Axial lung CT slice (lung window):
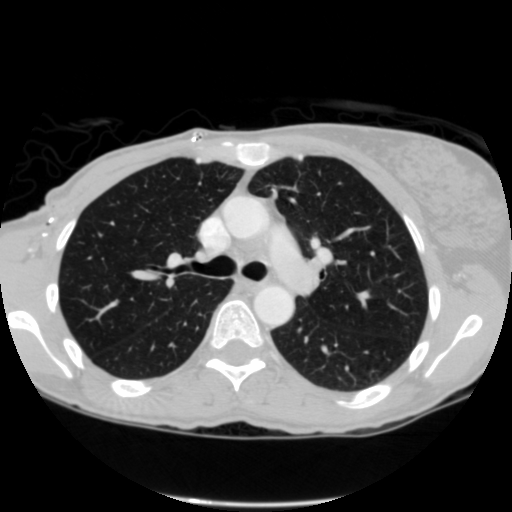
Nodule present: no